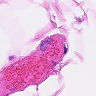
Metastatic tissue present: no